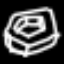
Label: octagon